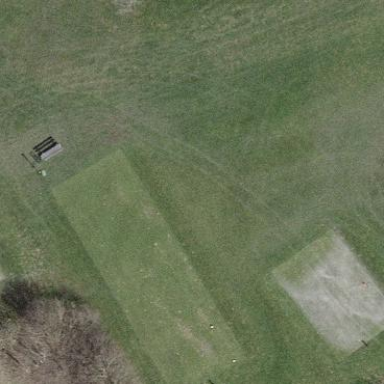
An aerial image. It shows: Golf tee.